Question: How would I combine the two columns if there is a Null in one of them?
'''
SELECT (column1 || " " || column2) AS expr1 FROM your_table;
'''
I would like output to be:

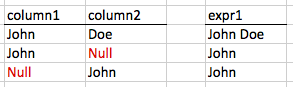
Answer: '''
SELECT (COALESCE(column1,'') || " " || COALESCE(column2, '')) AS expr1 FROM your_table;
'''